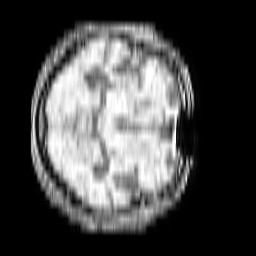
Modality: T1w
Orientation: axial
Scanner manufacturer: philips
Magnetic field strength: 1.5 T
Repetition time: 0.1974 s
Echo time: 0.001888 s